Aerial crown-view tile of a tropical tree (Barro Colorado Island, Panama), acquired 20250715:
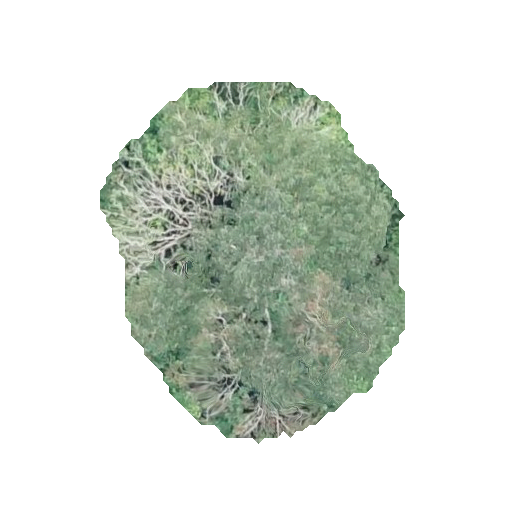
Species: Astronium graveolens
GBIF accepted scientific name: Astronium graveolens
Crown area: 120.469 m²